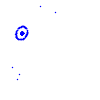
Particle: kaon